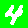
Digit: 4